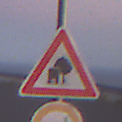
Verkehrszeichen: UnzureichendesLichtraumprofil
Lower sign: VerbotUeberholenEinspurigeFahrzeuge
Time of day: Dawn
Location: Outdoor (RoadRail)
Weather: Clear
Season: NotSpecified
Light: Natural